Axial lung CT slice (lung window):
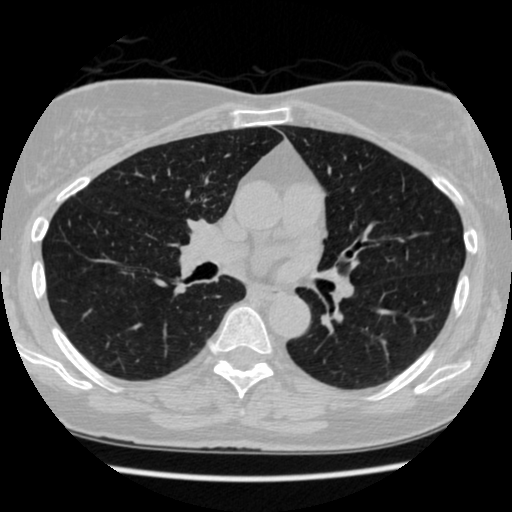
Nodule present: no